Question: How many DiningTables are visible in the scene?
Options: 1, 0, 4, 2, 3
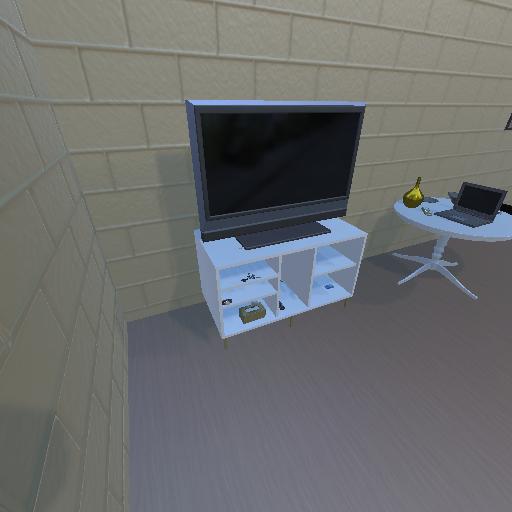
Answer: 1